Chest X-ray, PA view. Patient: 77 years old, sex M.
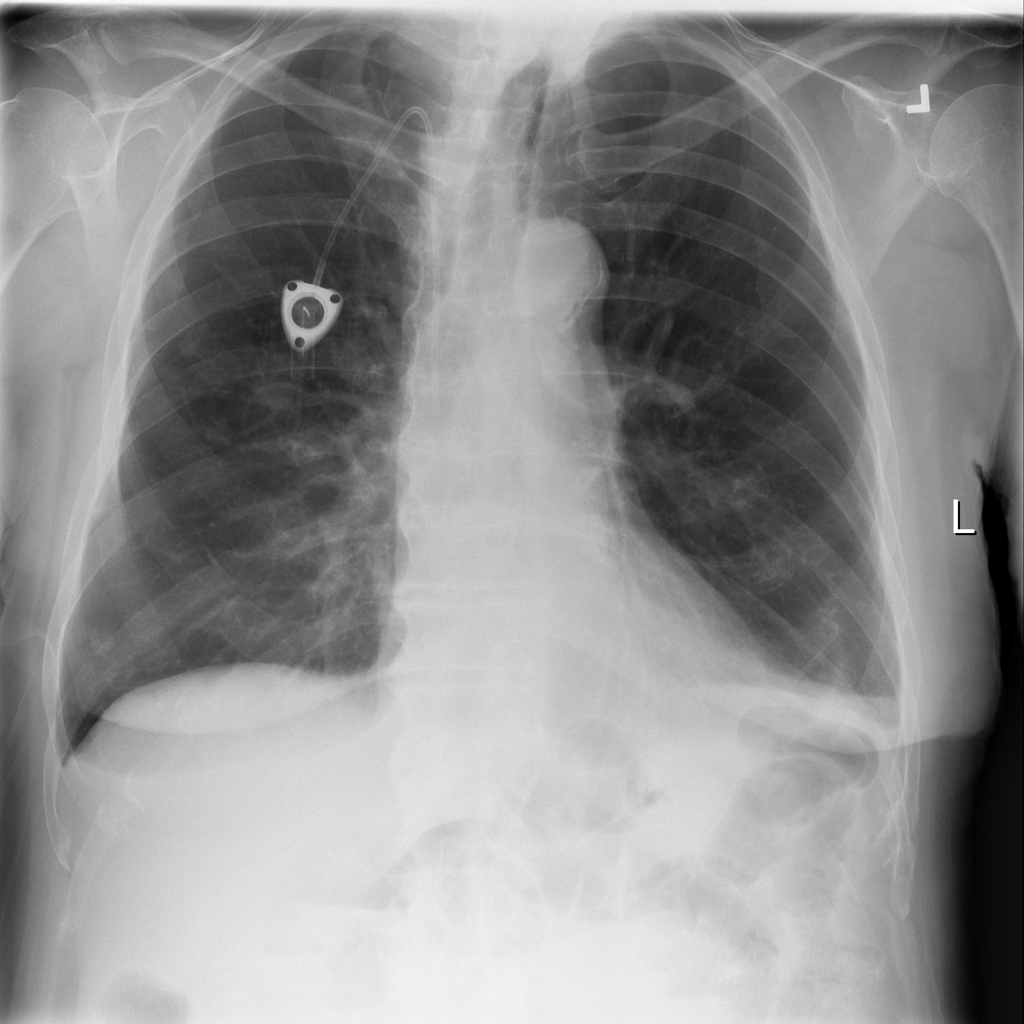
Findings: Atelectasis